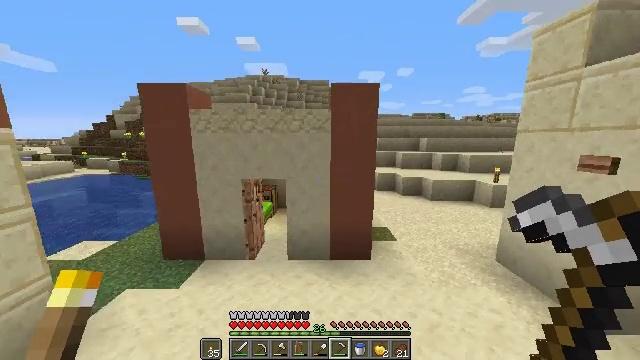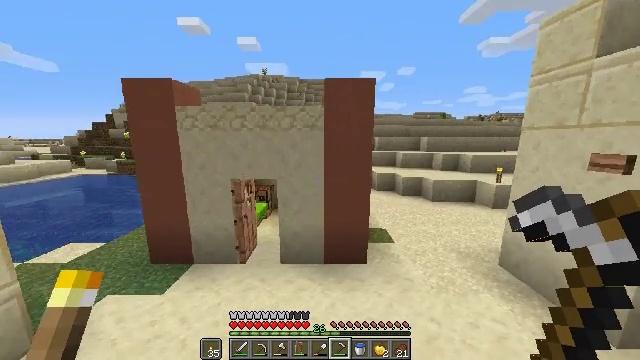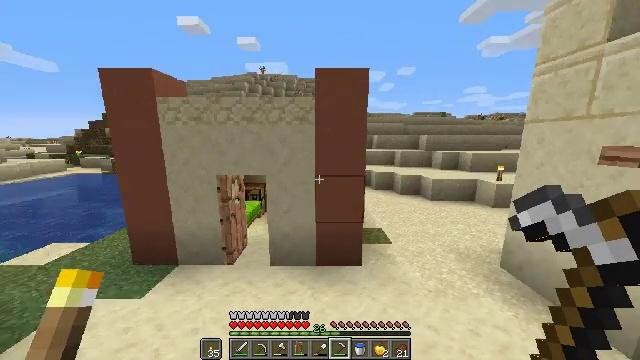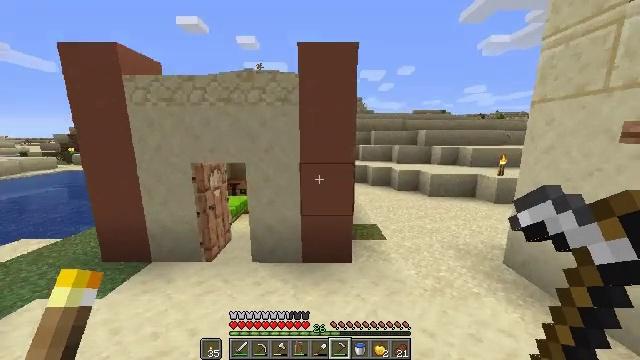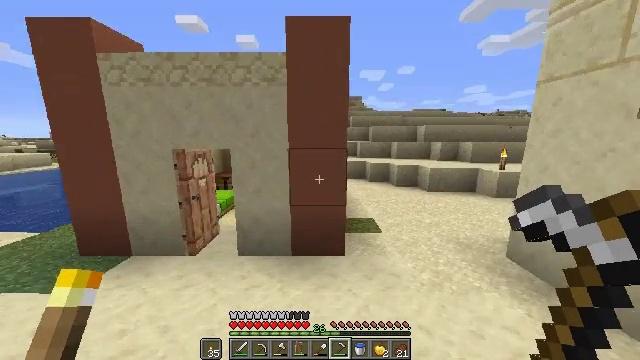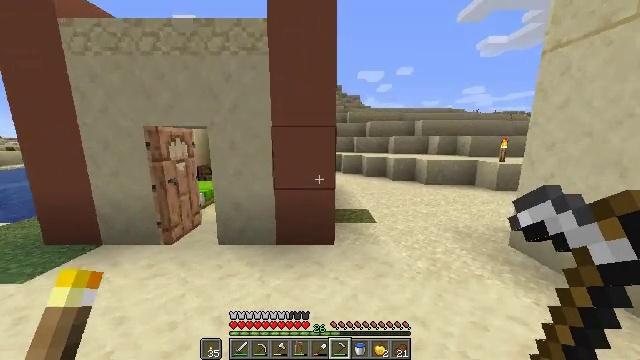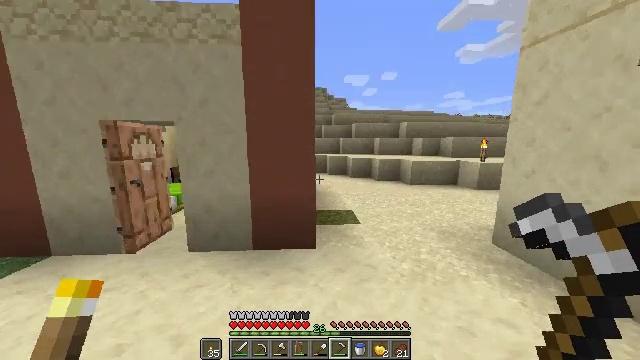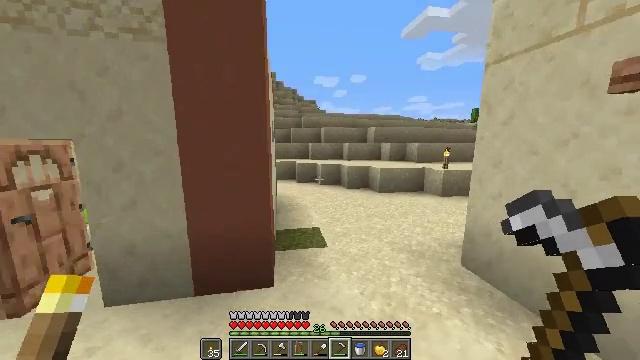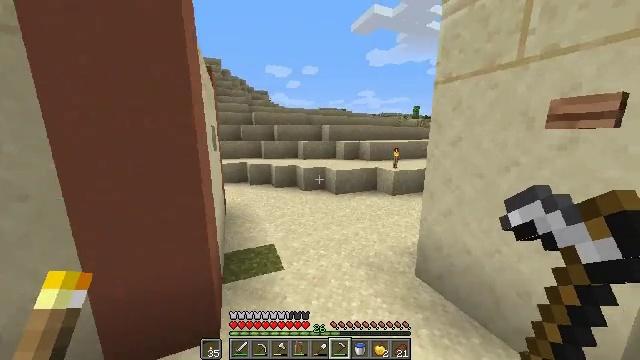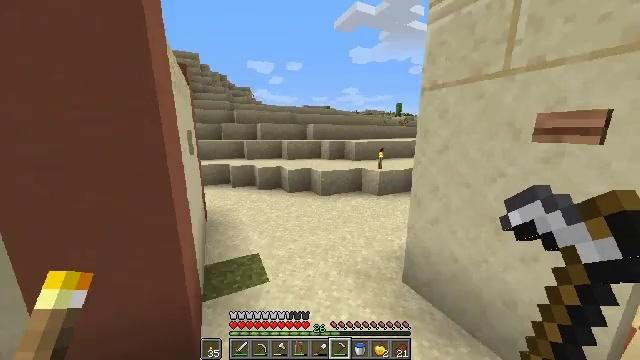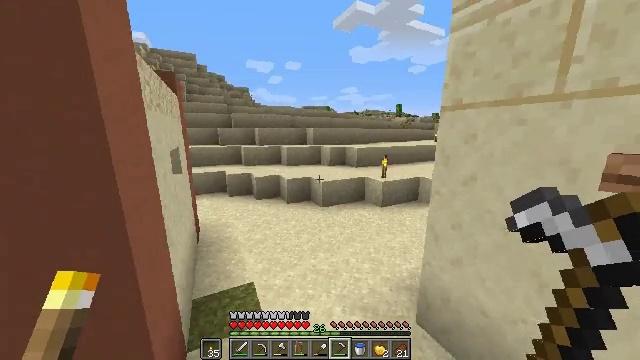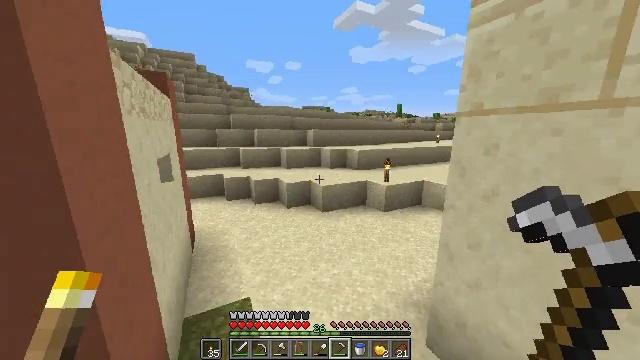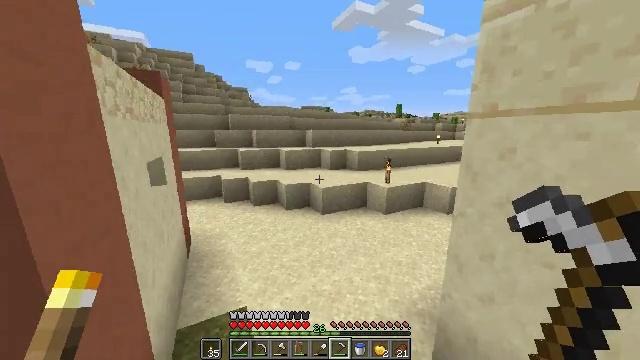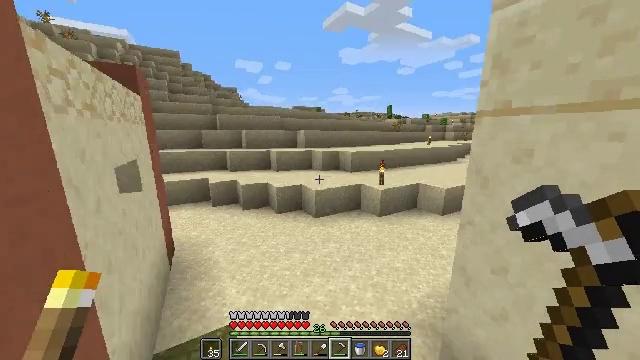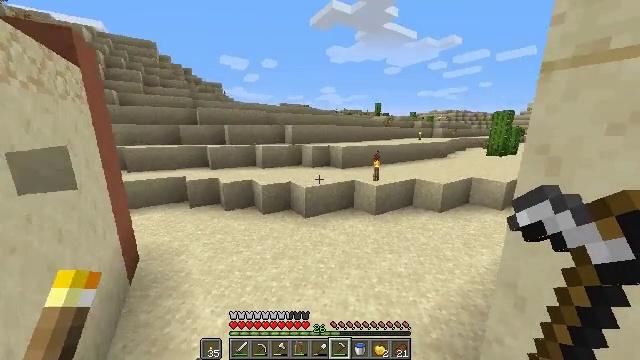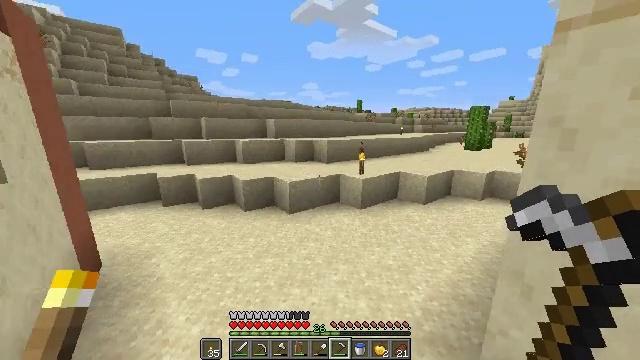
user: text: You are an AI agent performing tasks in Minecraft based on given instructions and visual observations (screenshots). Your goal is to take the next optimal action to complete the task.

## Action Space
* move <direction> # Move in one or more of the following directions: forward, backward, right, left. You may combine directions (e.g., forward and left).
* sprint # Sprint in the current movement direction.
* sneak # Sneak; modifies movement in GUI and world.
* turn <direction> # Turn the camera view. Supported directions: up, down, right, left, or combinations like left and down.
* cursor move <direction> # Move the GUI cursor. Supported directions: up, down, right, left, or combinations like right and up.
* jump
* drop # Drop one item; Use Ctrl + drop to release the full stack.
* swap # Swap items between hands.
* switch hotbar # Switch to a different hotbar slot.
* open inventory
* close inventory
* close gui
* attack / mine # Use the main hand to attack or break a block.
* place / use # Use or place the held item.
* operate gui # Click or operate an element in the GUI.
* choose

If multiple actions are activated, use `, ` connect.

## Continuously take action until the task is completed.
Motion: motion action
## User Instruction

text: Gather wheat by left-clicking on it.
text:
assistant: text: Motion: move forward and move right, sprint, jump
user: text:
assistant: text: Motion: move forward and move right, sprint, jump
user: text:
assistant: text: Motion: move forward and move right, sprint, jump
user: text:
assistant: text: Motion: move forward and move right, sprint, jump
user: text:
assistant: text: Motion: move forward and move right, sprint, jump
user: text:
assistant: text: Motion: move forward, sprint, turn right, jump
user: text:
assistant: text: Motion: move forward, sprint, turn right, jump
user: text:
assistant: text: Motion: move forward, sprint, turn right and down, jump
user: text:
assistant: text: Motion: move forward, sprint, turn right, jump
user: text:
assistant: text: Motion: move forward, sprint, jump
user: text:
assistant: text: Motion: move forward, sprint, jump
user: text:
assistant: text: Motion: move forward, sprint, jump
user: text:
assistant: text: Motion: move forward, sprint, turn right, jump
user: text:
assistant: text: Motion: move forward, sprint, turn right, jump
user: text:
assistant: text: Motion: move forward, sprint, turn right
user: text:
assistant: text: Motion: move forward, sprint, turn right
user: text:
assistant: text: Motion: move forward and move left, sprint, turn right
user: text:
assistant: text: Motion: move forward and move left, sprint, turn right
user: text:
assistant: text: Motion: move forward and move left, sprint, turn right
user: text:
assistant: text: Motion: move forward and move left, sprint, turn right
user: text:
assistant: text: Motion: move forward, sprint
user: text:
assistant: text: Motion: move forward, sprint
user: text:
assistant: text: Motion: move forward, sprint
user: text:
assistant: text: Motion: move forward, sprint
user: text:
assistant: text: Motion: move forward, sprint
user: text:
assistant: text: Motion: move forward, sprint
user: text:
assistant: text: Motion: move forward, sprint
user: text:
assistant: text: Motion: move forward and move right, sprint
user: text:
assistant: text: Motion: move forward and move right, sprint
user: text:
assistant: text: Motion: move forward and move right, sprint, turn left and down